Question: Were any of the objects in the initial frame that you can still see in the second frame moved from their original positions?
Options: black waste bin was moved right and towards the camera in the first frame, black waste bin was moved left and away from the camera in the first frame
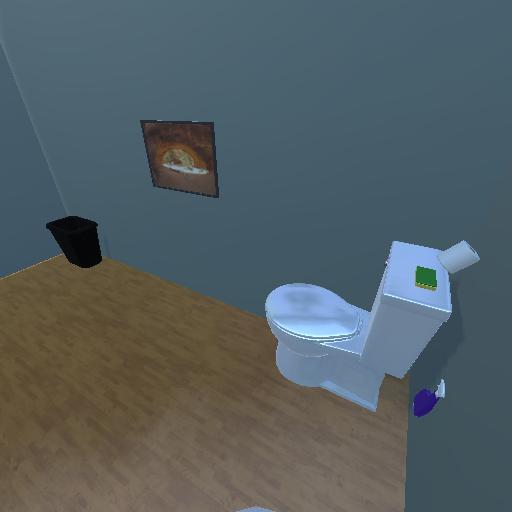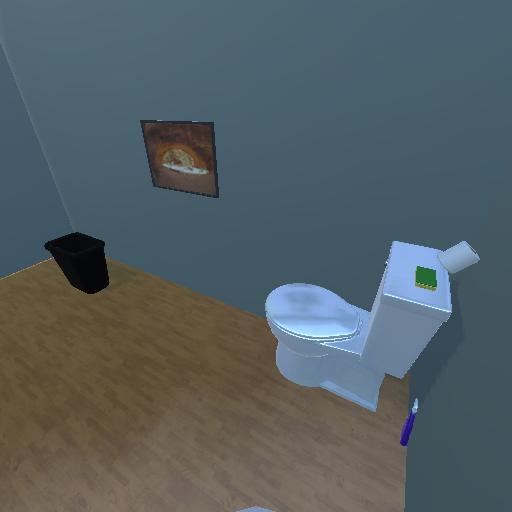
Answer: black waste bin was moved right and towards the camera in the first frame